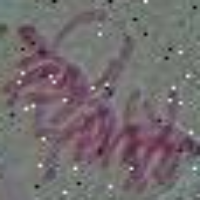
Label: metaphase